Field crop: maize
Growth stage: 2
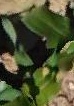
Species: maize